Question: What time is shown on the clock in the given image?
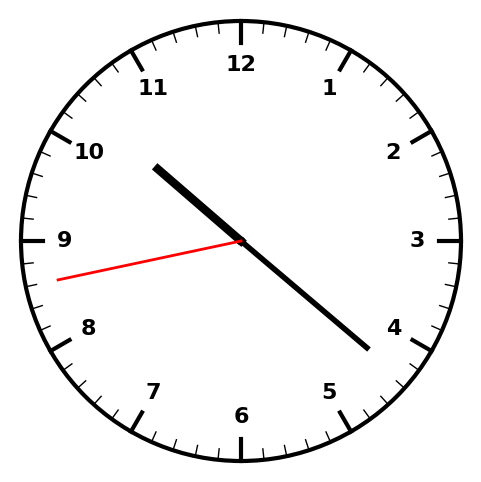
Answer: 10:21:43